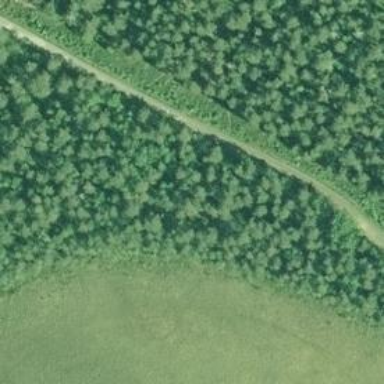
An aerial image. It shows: Path with excellent visibility for trail.